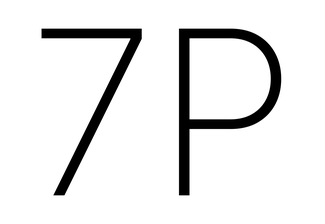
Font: Inter_ExtraLight